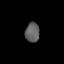
Tissue: lung
Cell type: Endothelial cells
Senescence score: 0.6088
Nuclear area (px): 277
Mean DAPI intensity: 93.78